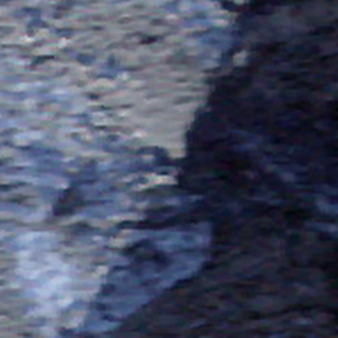
Label: other